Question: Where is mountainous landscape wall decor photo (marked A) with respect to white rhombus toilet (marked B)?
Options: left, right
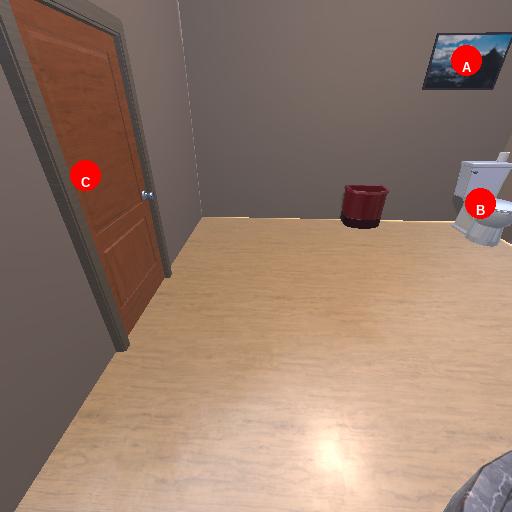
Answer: left